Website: lowes
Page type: receipt
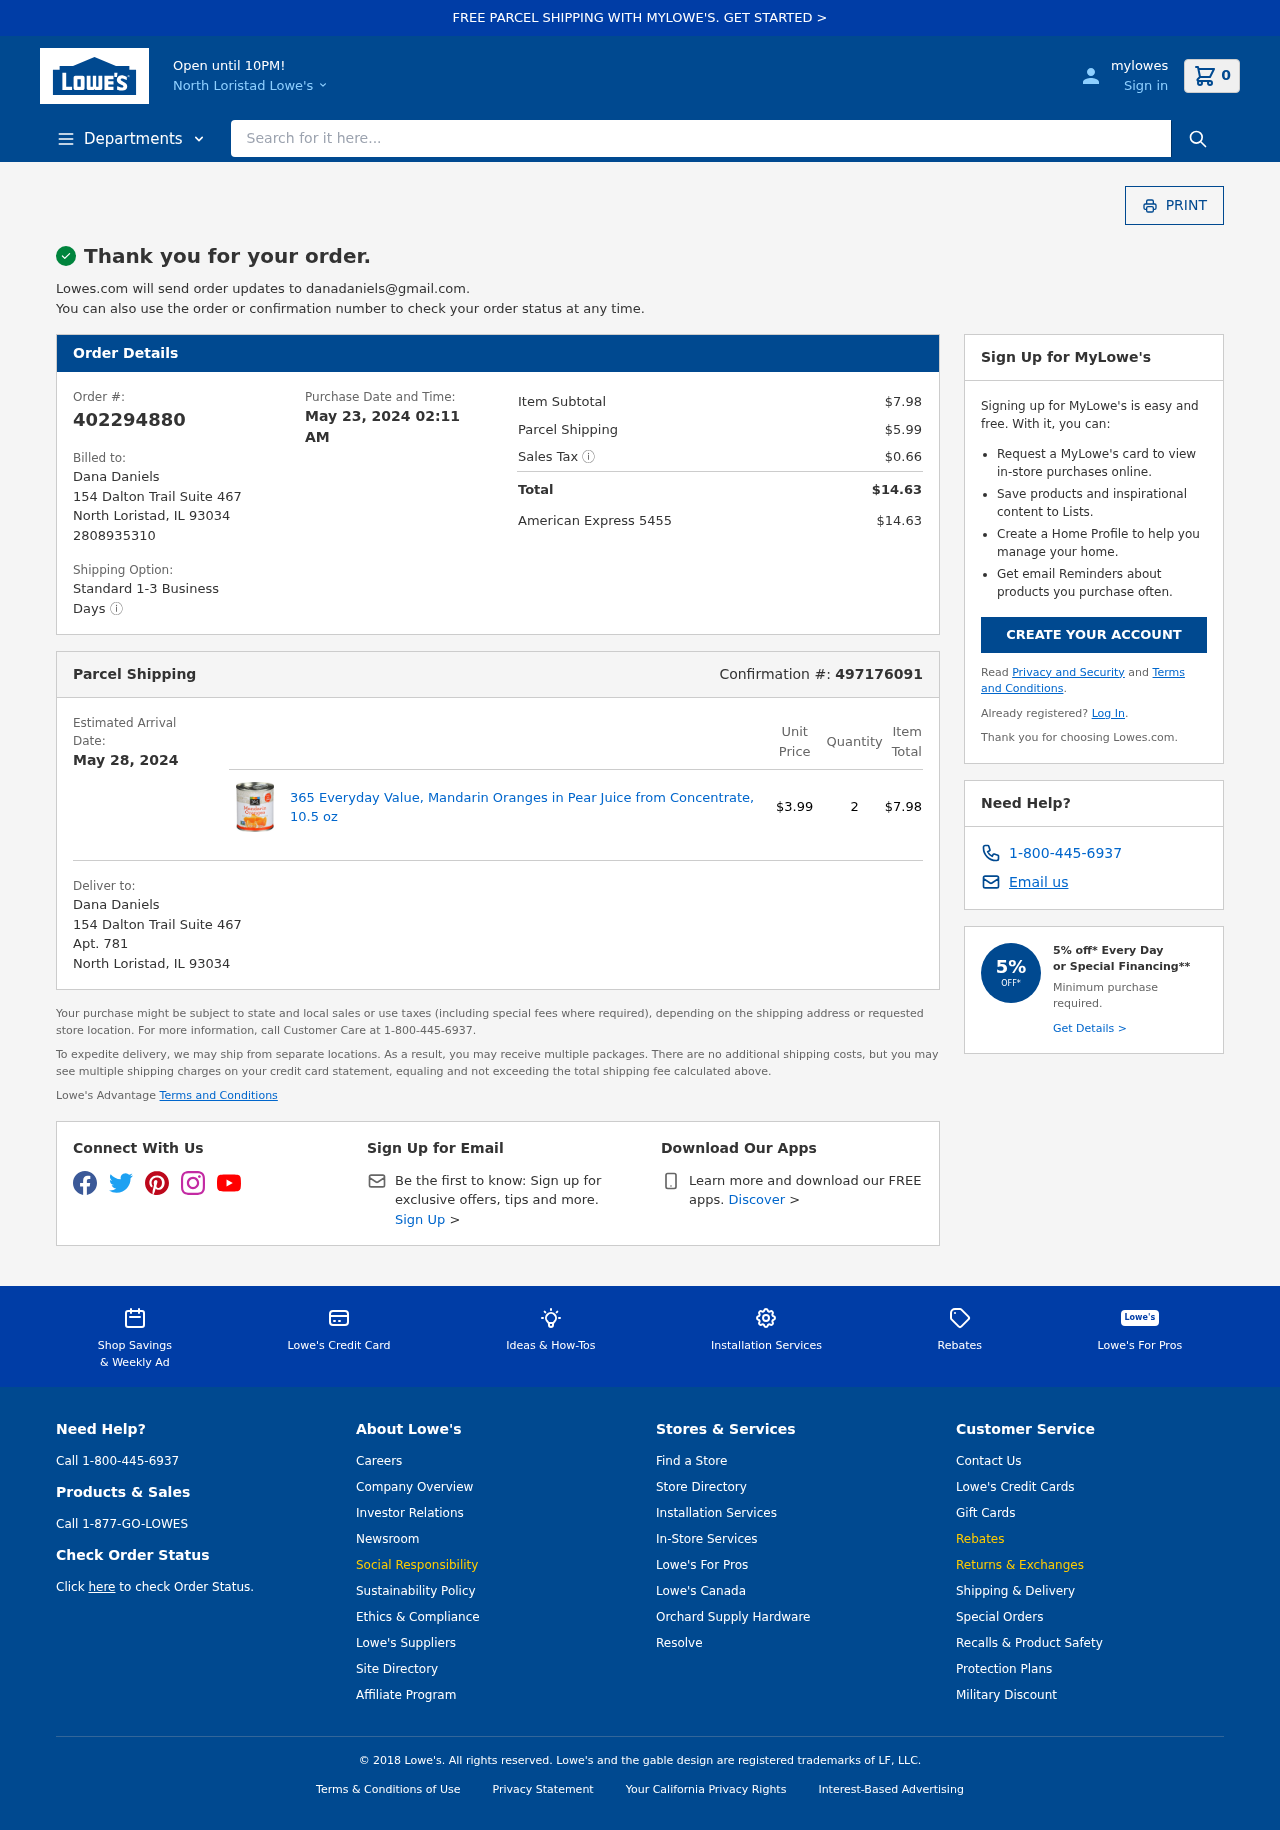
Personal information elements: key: PII_CARD_LAST4
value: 5455
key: PII_CARD_TYPE
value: American Express
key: PII_CITY
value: North Loristad
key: PII_EMAIL
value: danadaniels@gmail.com
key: PII_FULLNAME
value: Dana Daniels
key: PII_FULLNAME2
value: Dana Daniels
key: PII_PHONE
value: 2808935310
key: PII_POSTCODE
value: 93034
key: PII_STATE_ABBR
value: IL
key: PII_STREET
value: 154 Dalton Trail Suite 467
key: PII_STREET2
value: Apt. 781
Product elements: key: PRODUCT1_NAME
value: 365 Everyday Value, Mandarin Oranges in Pear Juice from Concentrate, 10.5 oz
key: PRODUCT1_PRICE
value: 3.99
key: PRODUCT1_QUANTITY
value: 2
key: PRODUCT1_ITEM_TOTAL
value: $7.98
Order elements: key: ORDER_NUM_ITEMS
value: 0
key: ORDER_ID
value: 402294880
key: ORDER_DATE
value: May 23, 2024 02:11 AM
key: ORDER_SUBTOTAL
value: $7.98
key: ORDER_SHIPPING_COST
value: $5.99
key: ORDER_TAX
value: $0.66
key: ORDER_TOTAL
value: $14.63
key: ORDER_TOTAL2
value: $14.63
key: ORDER_CONFIRMATION
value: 497176091
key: ORDER_DELIVERY_DATE
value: May 28, 2024
Search elements: key: HEADER_SEARCH
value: Search for it here...